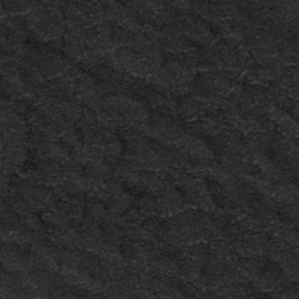
Label: frost